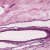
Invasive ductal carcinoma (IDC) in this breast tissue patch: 0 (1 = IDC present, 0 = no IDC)